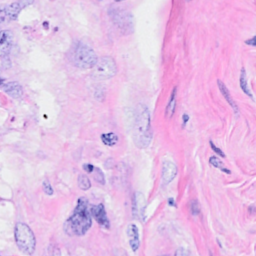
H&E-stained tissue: Breast